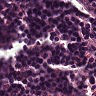
Metastatic tissue present: no